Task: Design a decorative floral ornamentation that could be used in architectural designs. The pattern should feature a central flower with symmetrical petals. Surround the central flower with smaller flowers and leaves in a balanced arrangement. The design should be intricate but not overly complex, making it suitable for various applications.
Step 1409:
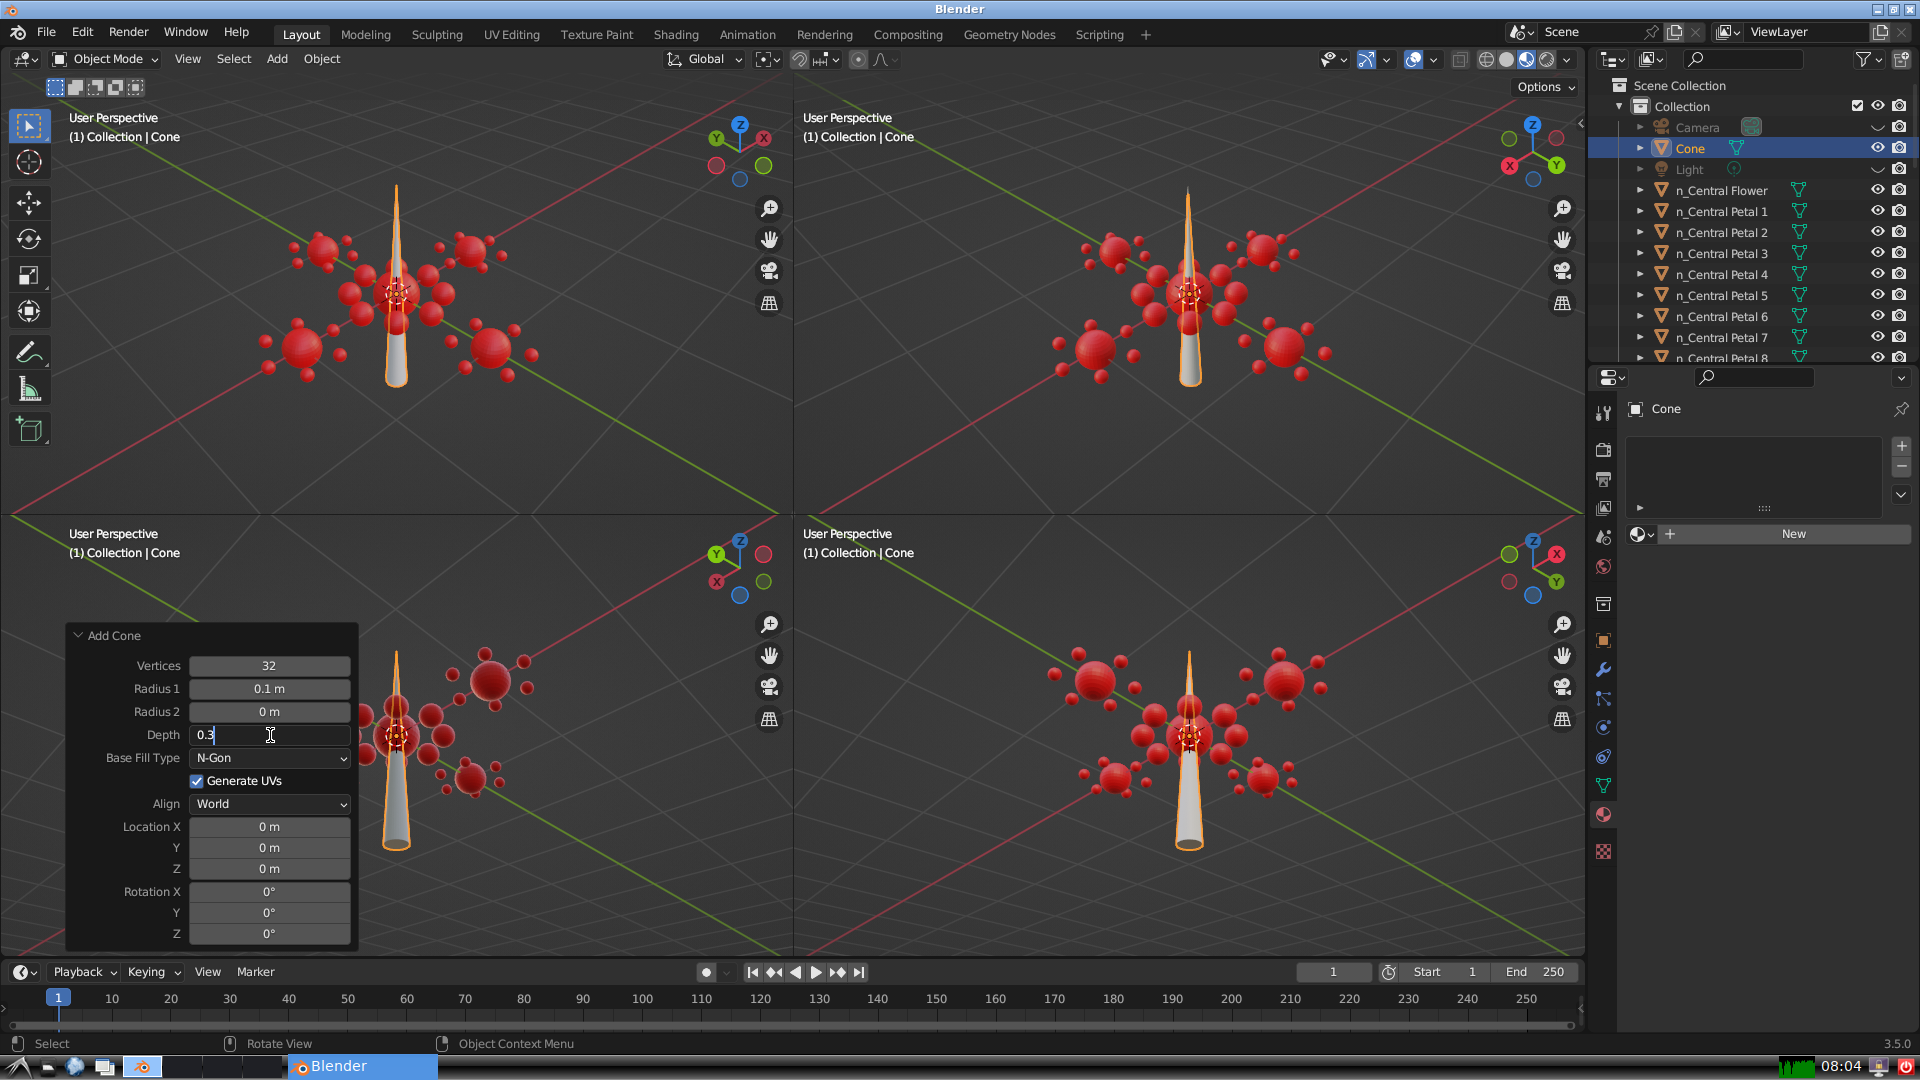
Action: {"key_press": ['Return']}